Question: I'm building a RESTful wrapper around quite complex underlaying domain. I built a domain model using UML packages and classes and derived REST-resources from the meaningful classes.
When it came to the endpint-URL design, I decided to map the package/class structure directly to URLs in order to streamline the process and have a neat traceability between my logical model (domain) and physicall implementation (REST API).
Let's say I have a following domain extract:

Admin and Work are packages, while User, Permission and Task are classes (REST Resources).
I derived the following endpoint URLs from this domain:
- - - -
A collegue of mine noticed that the URLs are not optimal, mainly because these "package" parts do not map to the concrete resources. For example "admin" is not a Resource and is part of the URL. As the domain structure grows, there will be even more these intermediary non-resource-segments in the URL and he finds it wrong.
I find it nice, as URL structure itself tells something about the resource and is backed up with a complete, well documented domain model.
Is this a violation of RESTful standard?
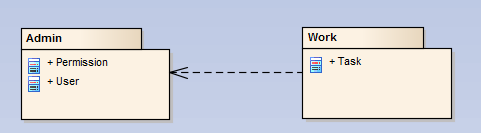
Answer: > Is this a violation of RESTful standard?
No. REST has no opinon on how an URL should look. You could use an URL like
'''
/foo/bar/baz?qux=12
'''
without violating any REST principle. Such an URL has no meaning for a human reader but that doesn't matter.
It is not necessary that every parts of an URL like
'''
/foo
/foo/bar
'''
maps to a resource. In fact is is a common misconception that RESTful URLS must follow some pattern or build rule. That is not the case.
Of courese there are best practices commonly used. One such practice would be to have like
'''
/mydomain/admin/user
'''
and like
'''
/mydomain/admin/user/42
'''
But, again, that is not required by REST.